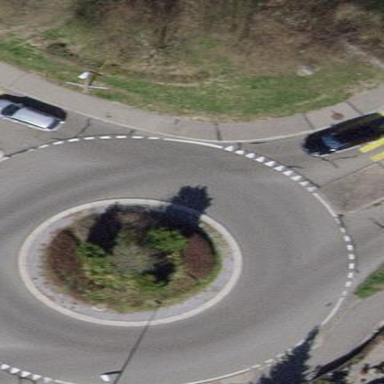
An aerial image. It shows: Tertiary road made of asphalt leading to roundabout junction.